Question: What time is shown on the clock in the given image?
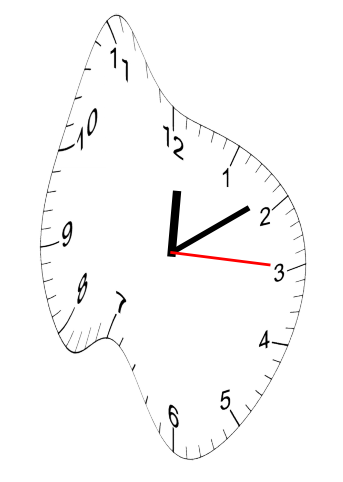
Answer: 12:09:15